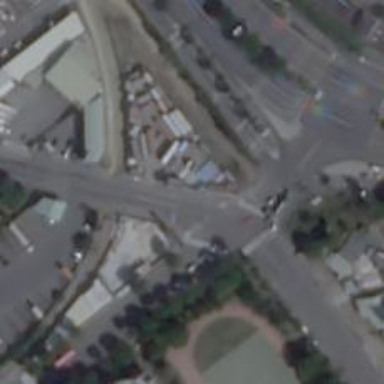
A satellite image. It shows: Marked road crossing.